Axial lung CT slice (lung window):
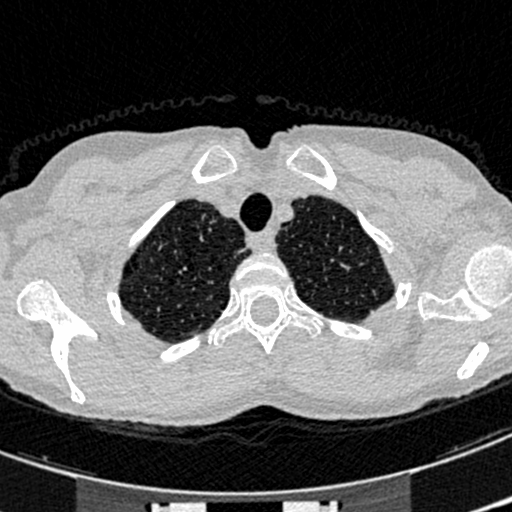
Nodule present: no